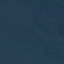
Land use / land cover: Forest